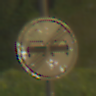
Verkehrszeichen: EndeUeberholverbot
Umgebung: Outdoor, Urban
Tageszeit: Night
Wetter: PartlyCloudy
Licht: Artificial
Jahreszeit: NotSpecified
Kontrast: HighContrast